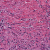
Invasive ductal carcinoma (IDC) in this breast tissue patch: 1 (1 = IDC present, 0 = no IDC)